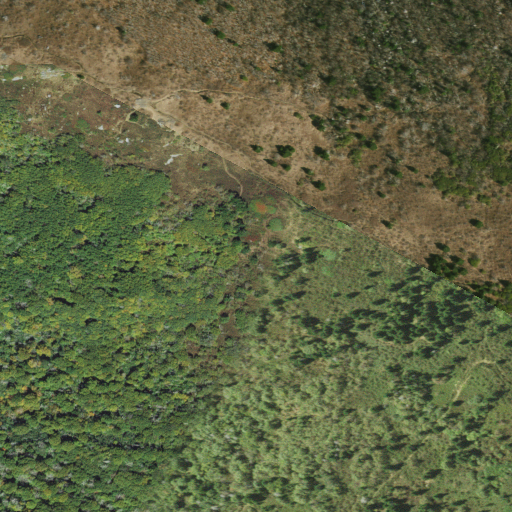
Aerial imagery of mountain in Tennessee named Roan Mountain containing deciduous forest and shrub